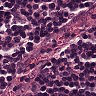
Metastatic tissue present: no